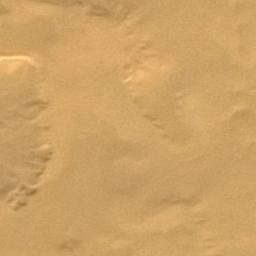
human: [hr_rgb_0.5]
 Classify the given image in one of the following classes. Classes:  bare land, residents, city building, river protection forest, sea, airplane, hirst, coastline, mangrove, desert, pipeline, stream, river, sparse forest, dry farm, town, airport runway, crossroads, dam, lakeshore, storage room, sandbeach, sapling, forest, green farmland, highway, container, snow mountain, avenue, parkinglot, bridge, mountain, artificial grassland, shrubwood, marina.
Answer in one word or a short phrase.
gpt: desert